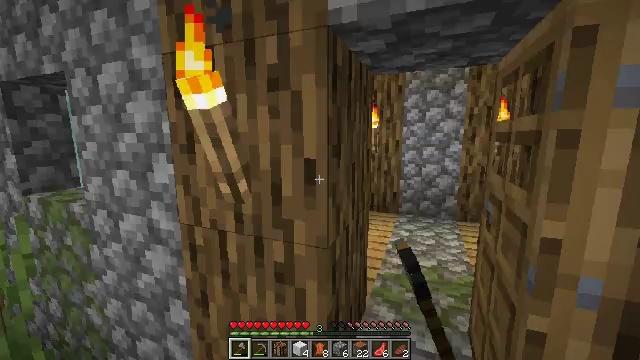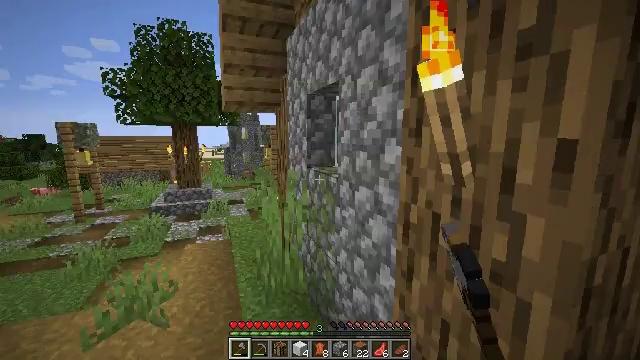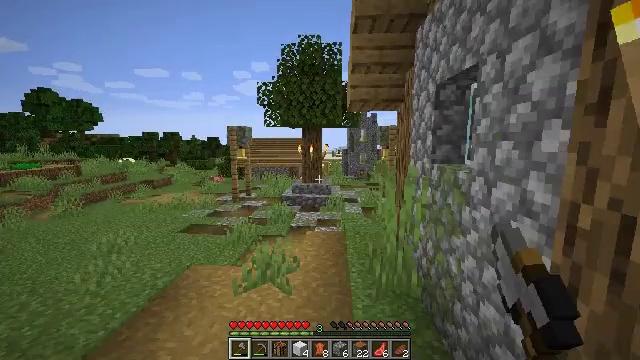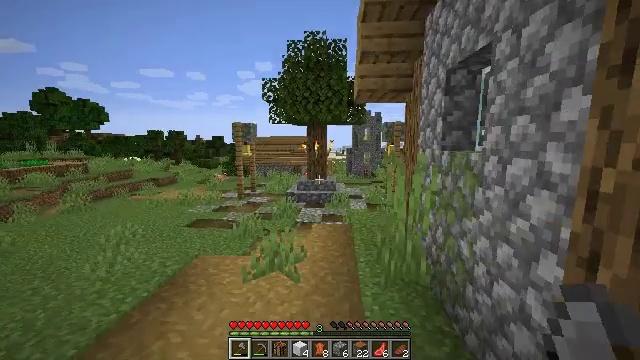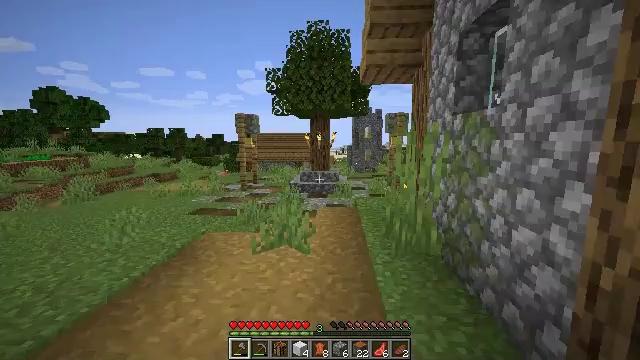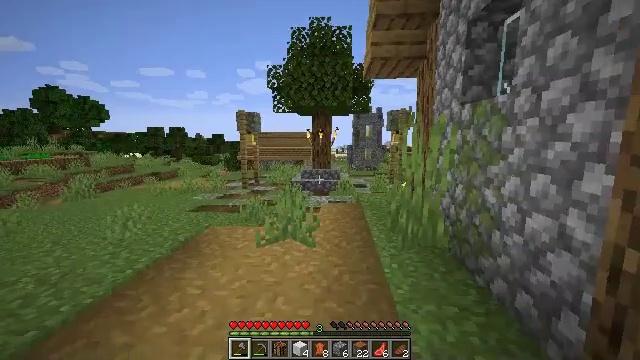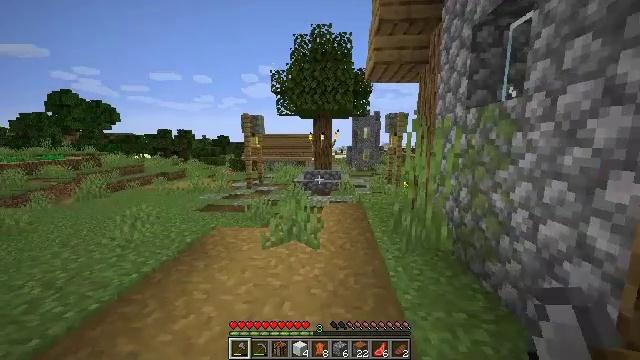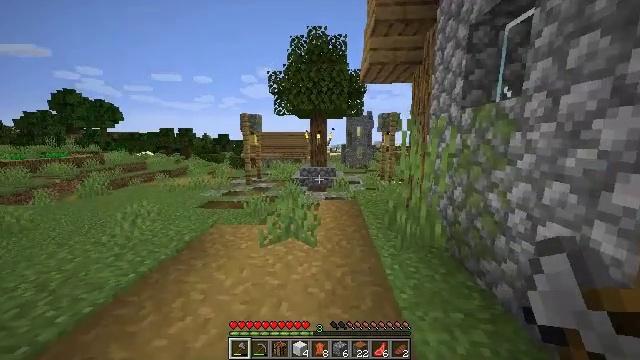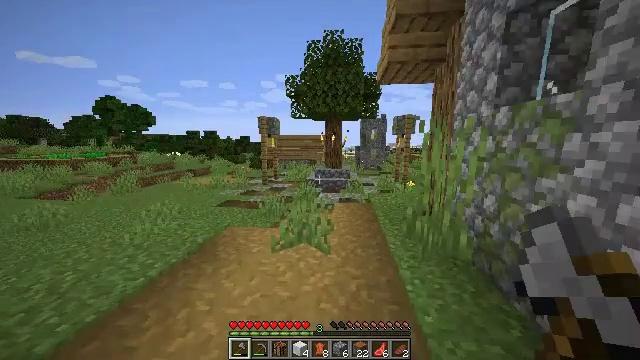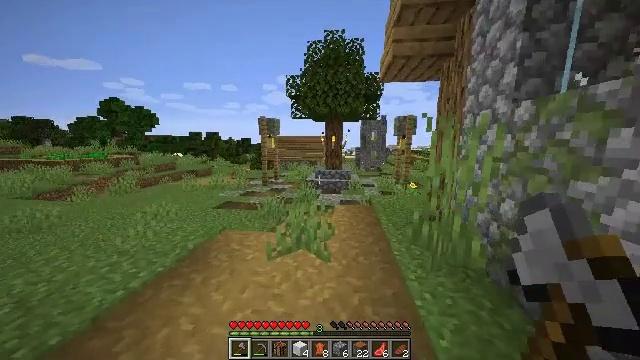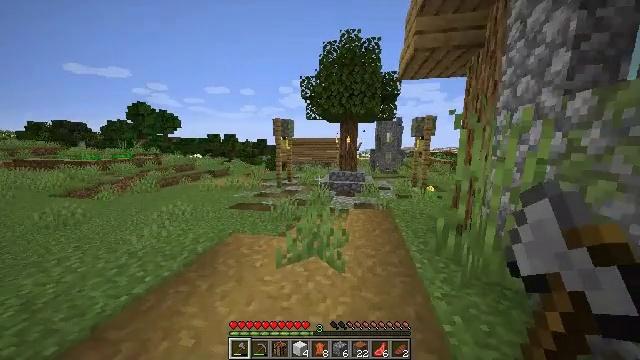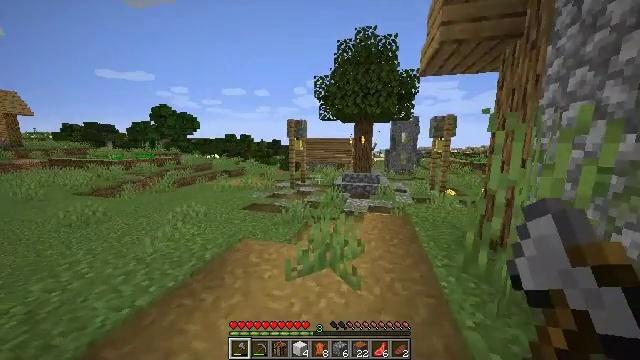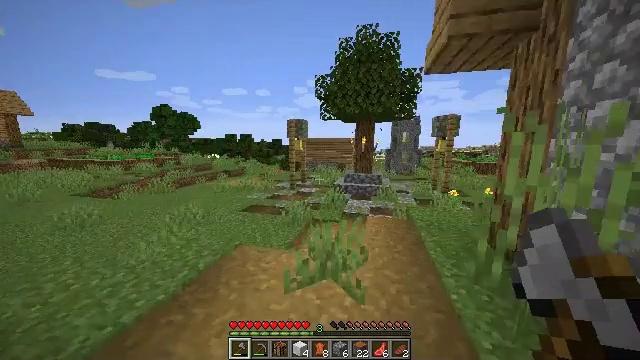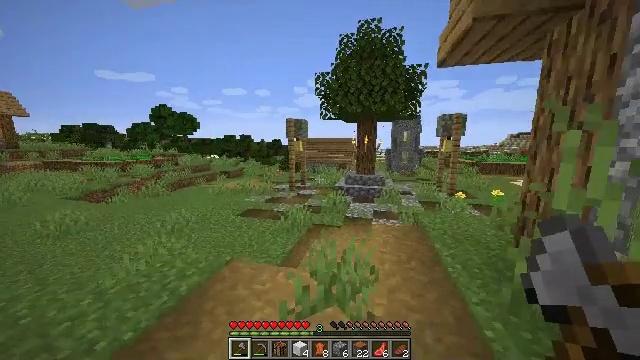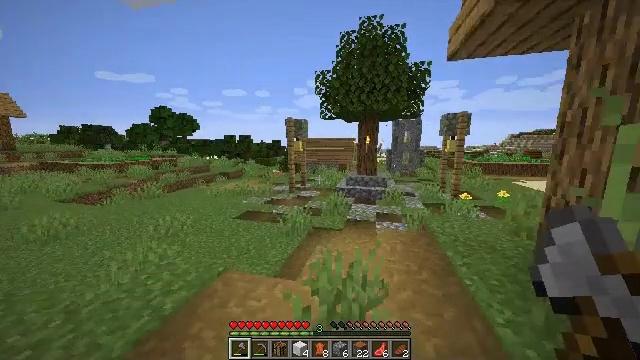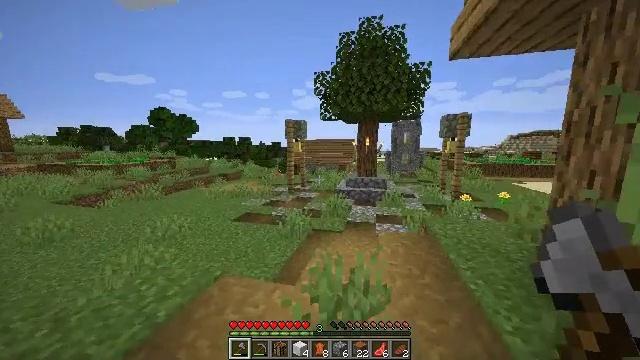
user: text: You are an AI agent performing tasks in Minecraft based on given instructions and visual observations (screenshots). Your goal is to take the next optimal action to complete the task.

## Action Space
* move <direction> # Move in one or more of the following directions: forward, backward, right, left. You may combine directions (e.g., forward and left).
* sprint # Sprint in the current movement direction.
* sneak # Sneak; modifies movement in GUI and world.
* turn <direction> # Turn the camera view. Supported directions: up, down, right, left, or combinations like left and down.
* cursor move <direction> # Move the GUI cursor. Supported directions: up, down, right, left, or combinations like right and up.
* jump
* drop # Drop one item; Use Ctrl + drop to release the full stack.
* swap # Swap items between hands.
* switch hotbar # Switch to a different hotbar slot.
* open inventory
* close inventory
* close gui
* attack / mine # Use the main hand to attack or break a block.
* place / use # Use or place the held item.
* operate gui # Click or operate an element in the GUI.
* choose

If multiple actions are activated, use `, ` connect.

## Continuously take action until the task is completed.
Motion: motion action
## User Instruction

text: Gather the composter from your farm.
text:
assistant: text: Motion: move back, turn left
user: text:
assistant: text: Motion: move back, sprint, turn left
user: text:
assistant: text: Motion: sprint
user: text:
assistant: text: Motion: sprint
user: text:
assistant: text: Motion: move forward, sprint
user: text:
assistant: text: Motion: move forward, sprint
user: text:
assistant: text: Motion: move forward, sprint, turn right
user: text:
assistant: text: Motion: move forward, sprint, turn left
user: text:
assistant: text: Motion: move forward, sprint
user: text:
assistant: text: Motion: move forward, sprint, turn left
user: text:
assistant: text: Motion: move forward, sprint, turn left
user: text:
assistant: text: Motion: move forward, sprint
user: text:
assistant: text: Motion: move forward, sprint
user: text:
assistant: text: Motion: move forward, sprint
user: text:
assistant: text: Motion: move forward, sprint
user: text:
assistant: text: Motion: move forward, sprint, turn right, jump
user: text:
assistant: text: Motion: move forward, sprint, turn right, jump
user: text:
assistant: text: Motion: move forward, sprint, turn right, jump
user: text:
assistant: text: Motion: move forward, sprint, turn right, jump
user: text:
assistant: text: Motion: move forward, sprint, turn right, jump
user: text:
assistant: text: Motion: move forward, sprint, turn right, jump
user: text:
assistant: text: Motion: move forward, sprint, turn right, jump
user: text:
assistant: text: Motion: move forward, sprint, turn right and down, jump
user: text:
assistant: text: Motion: move forward, sprint, turn right, jump
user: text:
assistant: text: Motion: move forward, sprint, turn right, jump
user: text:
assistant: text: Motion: move forward, sprint, turn right, jump
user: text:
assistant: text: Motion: move forward, sprint, jump
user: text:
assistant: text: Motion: move forward, sprint, jump
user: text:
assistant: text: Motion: move forward, sprint, jump
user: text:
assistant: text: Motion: move forward, sprint, jump